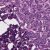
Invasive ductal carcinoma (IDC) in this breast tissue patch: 1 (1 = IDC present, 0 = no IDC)